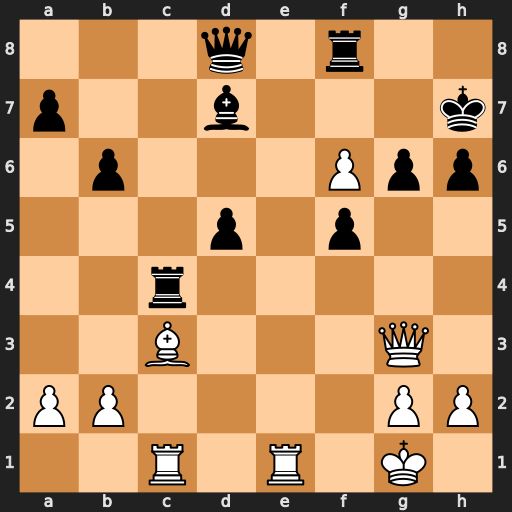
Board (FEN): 3q1r2/p2b3k/1p3Ppp/3p1p2/2r5/2B3Q1/PP4PP/2R1R1K1
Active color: w
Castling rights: -
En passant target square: -
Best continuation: Re7+ Qxe7 fxe7